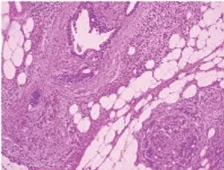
Colon adenocarcinoma with differentiation in the transverse colon, post-chemotherapy, measuring approximately 2.1*1cm in size. The Immunohistochemical results is same: CK7-,CK20+,PSA-,MLH1+,MSH2+,MSH6+,PMS2+,c-erbB-2(GC) -,BRAF.
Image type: pathology (immunostaining)